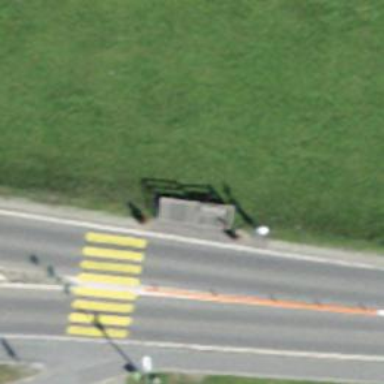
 serving as platform for public transportation."